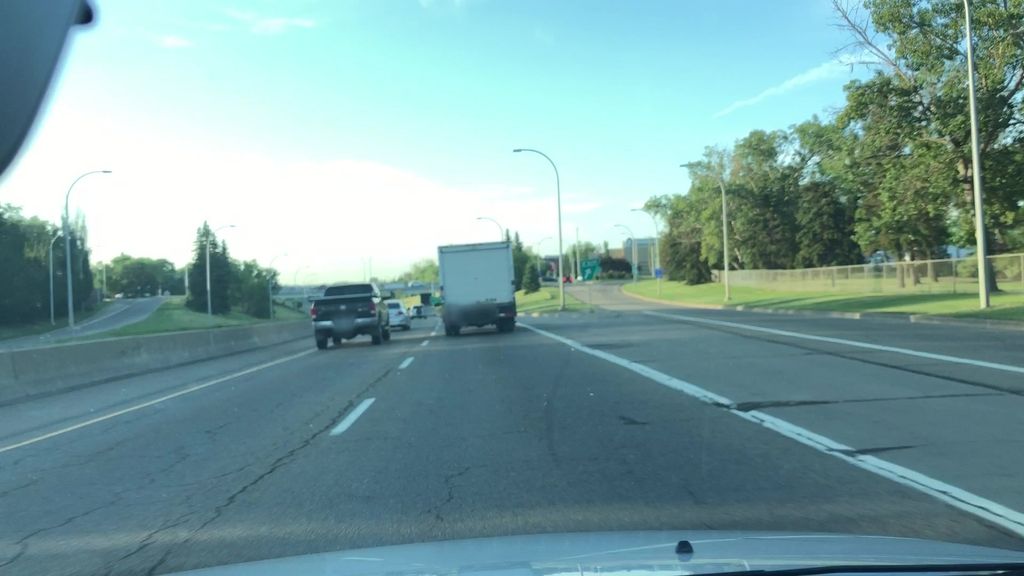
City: edmonton